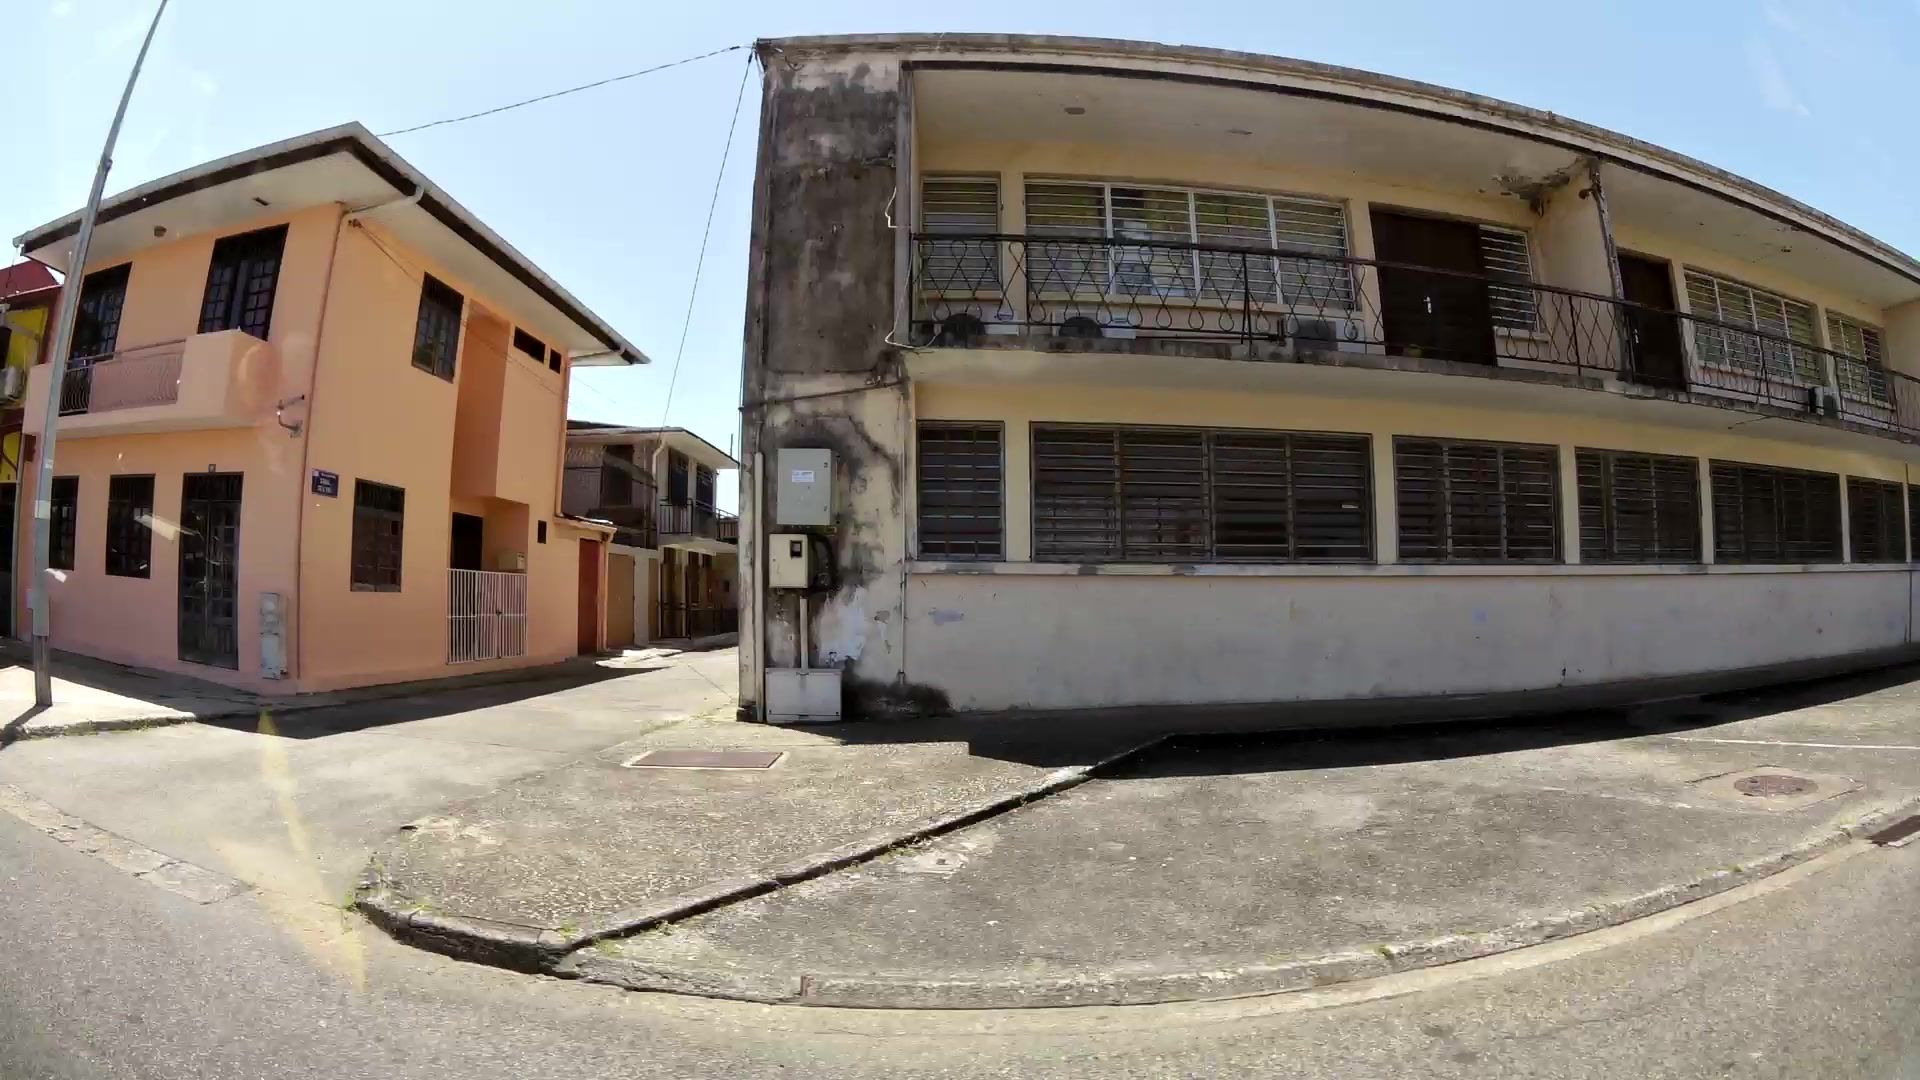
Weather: snowy
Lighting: day
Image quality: good
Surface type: driving surface
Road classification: pedestrian
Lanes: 2.0
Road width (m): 4.0
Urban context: urban centre
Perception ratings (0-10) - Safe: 1.76, Lively: 3.34, Beautiful: 1.08, Boring: 8.04, Depressing: 9.37, Wealthy: 2.12